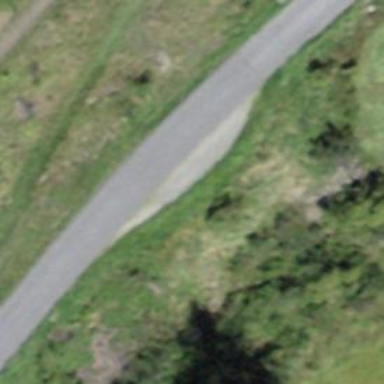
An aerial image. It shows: Passing place on the road.